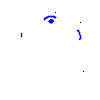
Particle: pion